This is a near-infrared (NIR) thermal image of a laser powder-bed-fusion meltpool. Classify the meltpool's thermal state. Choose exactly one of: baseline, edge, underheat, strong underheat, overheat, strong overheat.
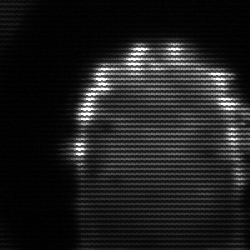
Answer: baseline